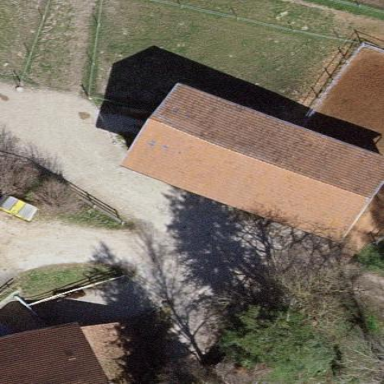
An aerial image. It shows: Rural barn.